一年级 · 组合几何学
下列几幅拼图中哪两幅图用的基本图形是一样的。

(1)

(2)

(3)

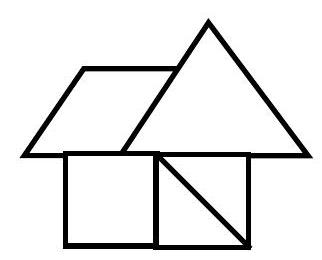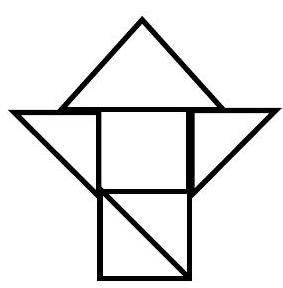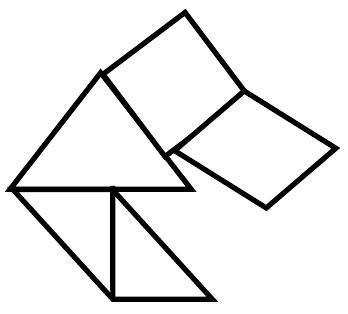
A、(1)和(2)
B、(2)和(3)
C、(1)和(3)

答案: C
解析: 解C; (1)和(3)都是由 3 个三角形、一个正方形和一个平行四边形组成的。